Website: lowes
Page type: customer-info-address
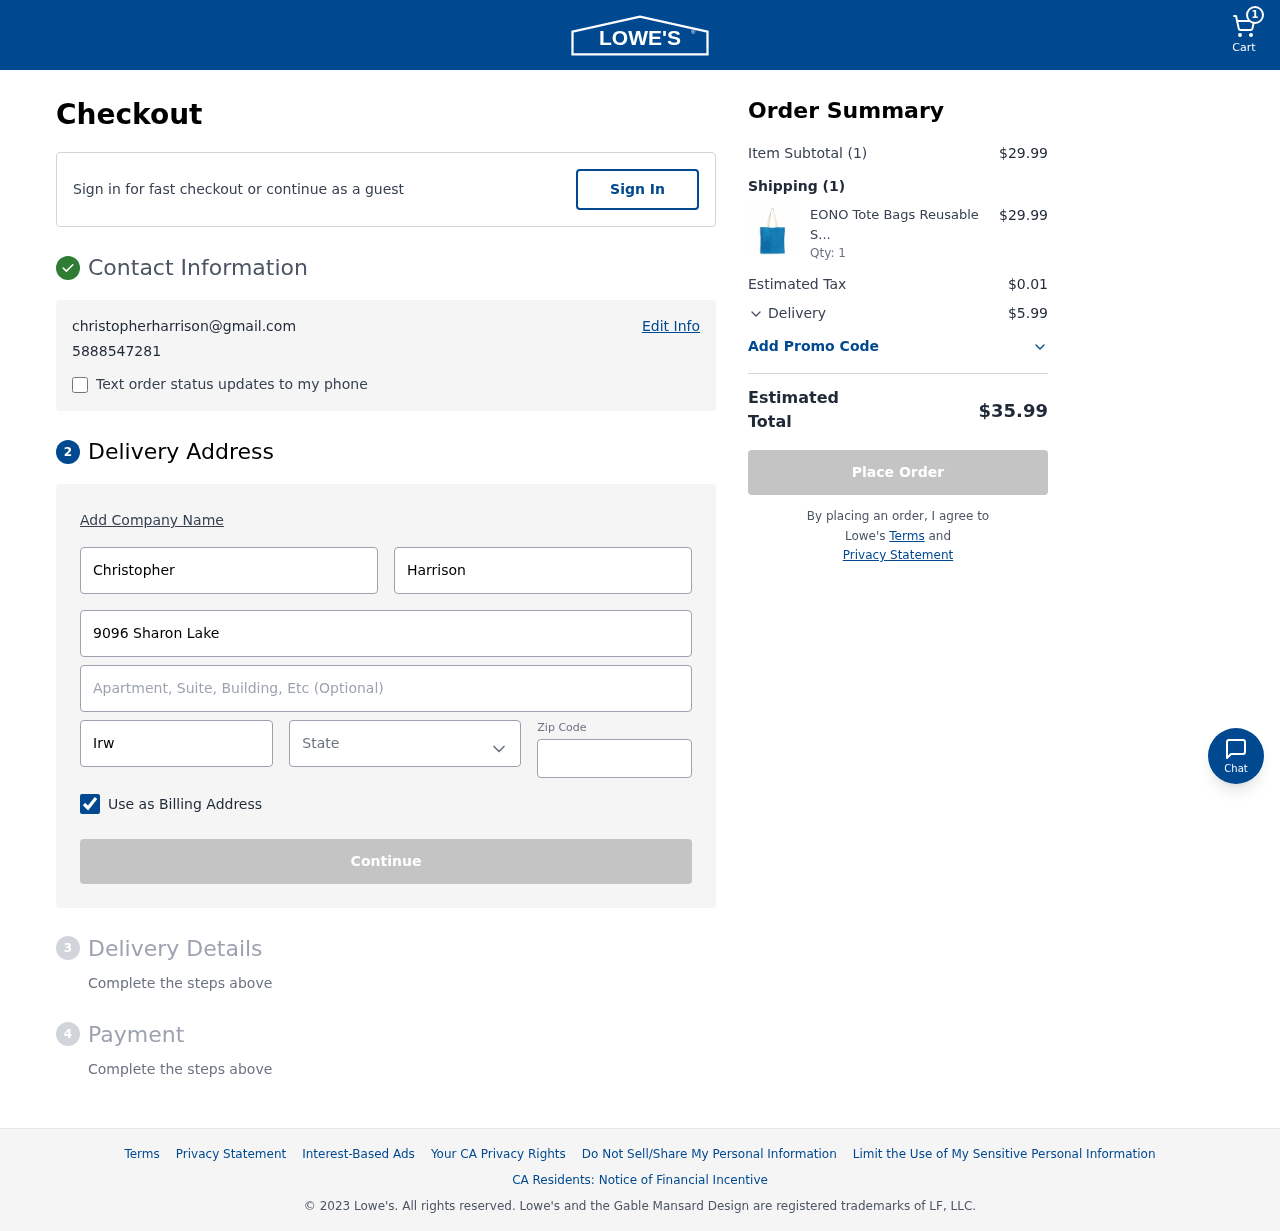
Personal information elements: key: PII_CITY
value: Irwinborough
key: PII_EMAIL
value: christopherharrison@gmail.com
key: PII_FIRSTNAME
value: Christopher
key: PII_LASTNAME
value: Harrison
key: PII_PHONE
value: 5888547281
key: PII_POSTCODE
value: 28221
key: PII_STATE
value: Arkansas
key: PII_STREET
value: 9096 Sharon Lake
Product elements: key: PRODUCT1_NAME
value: EONO Tote Bags Reusable Shopping Bag Eco-Friendly Recycled Cotton Fabric Handbag Grocery Shoulder Pl
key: PRODUCT1_QUANTITY
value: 1
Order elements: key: ORDER_NUM_ITEMS
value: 1
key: ORDER_SUBTOTAL
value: $29.99
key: ORDER_NUM_ITEMS2
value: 1
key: ORDER_SUBTOTAL2
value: $29.99
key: ORDER_TAX
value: $0.01
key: ORDER_SHIPPING_COST
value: $5.99
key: ORDER_TOTAL
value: $35.99